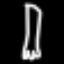
Label: fork